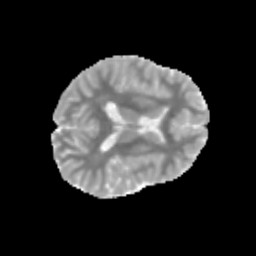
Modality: MD
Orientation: axial
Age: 11
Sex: male
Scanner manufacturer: siemens
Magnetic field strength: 3 T
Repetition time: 3.8 s
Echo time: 0.07 s